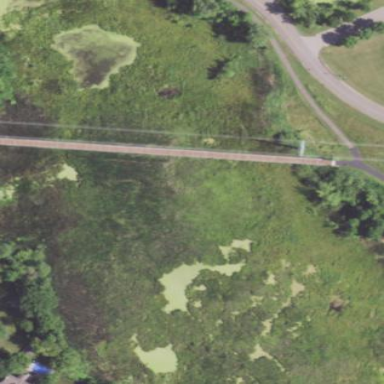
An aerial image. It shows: Marshy wetland area.